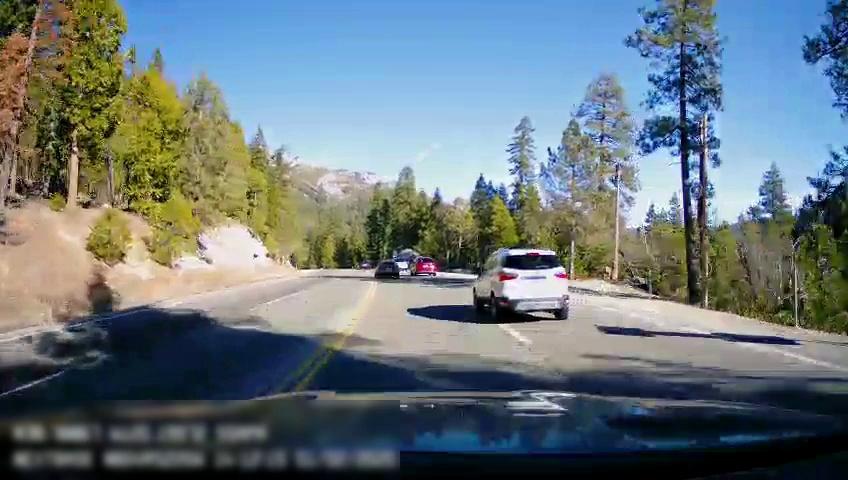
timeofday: Day
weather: Sunny
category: Drivable Space
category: Vehicles | Car
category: Vehicles | SUV
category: Vehicles | SUV
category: Lanes | Current Lane
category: Lanes | Alternate Lane
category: Lanes | Opposite Lane
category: Lanes | Opposite Lane